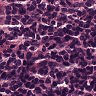
Metastatic tissue present: no